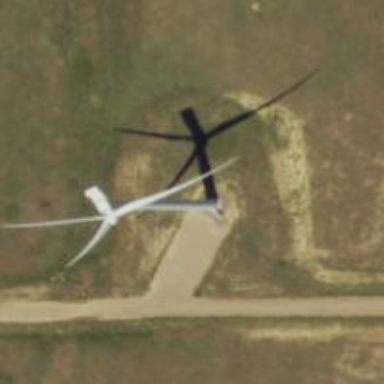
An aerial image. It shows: Wind generator using horizontal axis wind turbines.